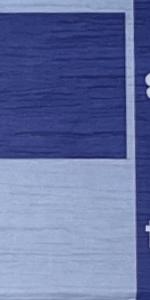
Label: Empty